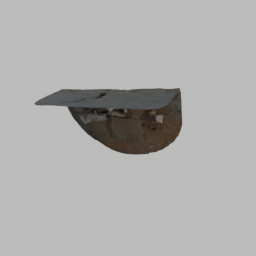
Label: architecture